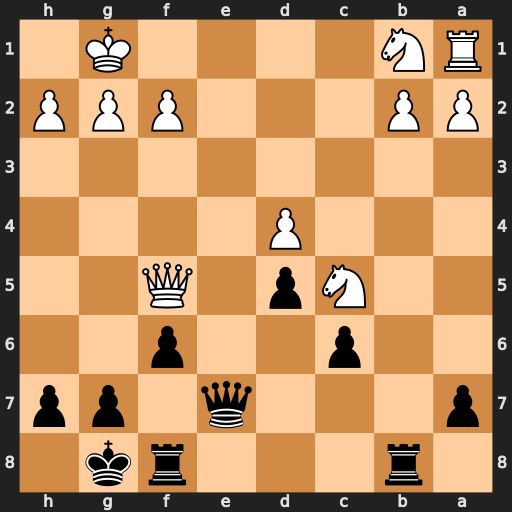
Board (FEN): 1r3rk1/p3q1pp/2p2p2/2Np1Q2/3P4/8/PP3PPP/RN4K1
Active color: b
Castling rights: -
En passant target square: -
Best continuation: Qe1#